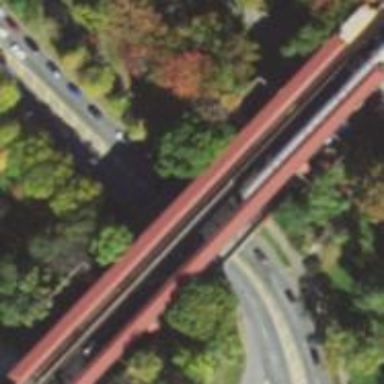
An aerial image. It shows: Bridge with platform for public transport and railway.